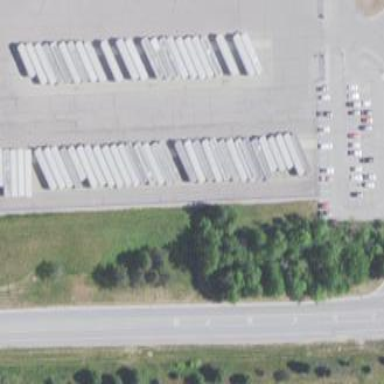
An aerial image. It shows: Paved parking area designated for trailers.